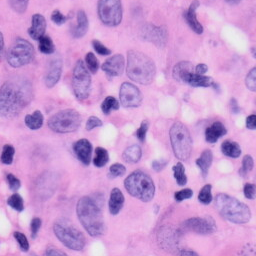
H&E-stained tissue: Skin